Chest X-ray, PA view. Patient: 48 years old, sex M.
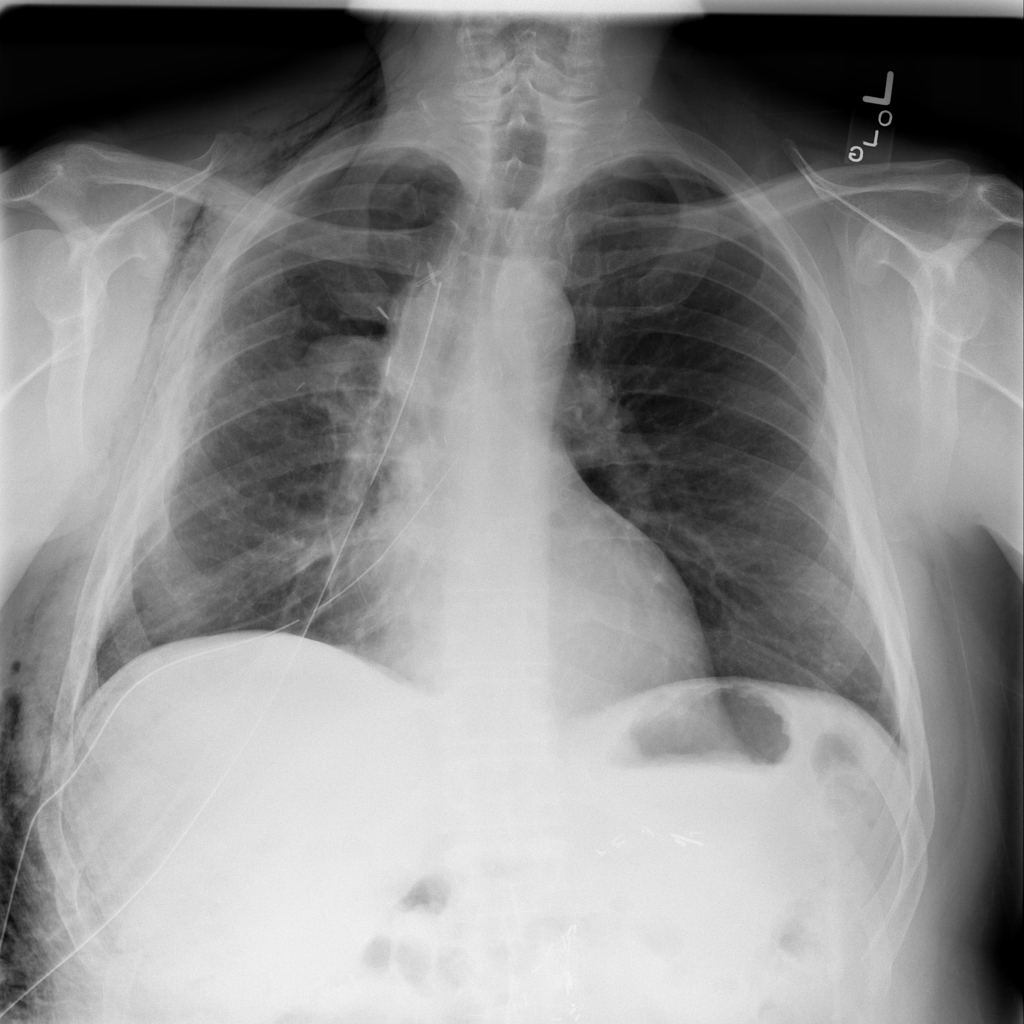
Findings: Infiltration